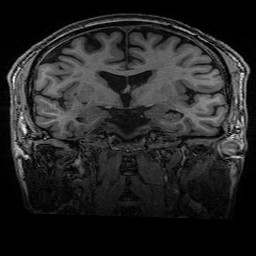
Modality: T1w
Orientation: sagittal
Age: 75
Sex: male
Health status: healthy
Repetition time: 2.53 s
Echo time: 0.0034 s